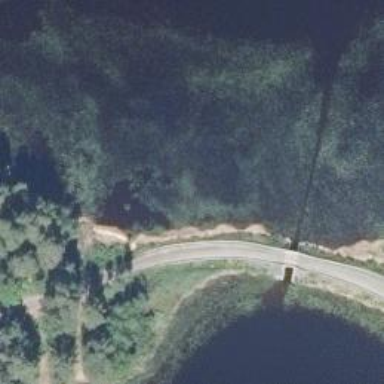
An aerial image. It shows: Unclassified road.